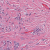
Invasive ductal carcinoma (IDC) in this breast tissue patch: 1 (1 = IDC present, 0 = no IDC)